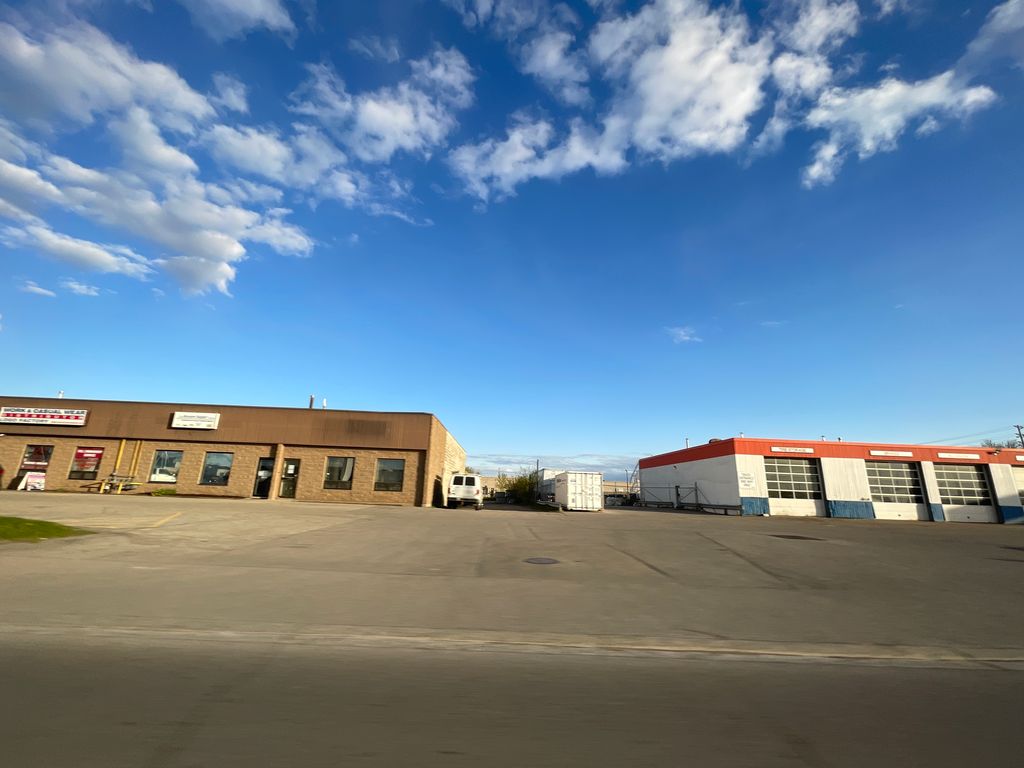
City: kitchener-waterloo